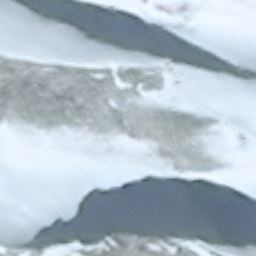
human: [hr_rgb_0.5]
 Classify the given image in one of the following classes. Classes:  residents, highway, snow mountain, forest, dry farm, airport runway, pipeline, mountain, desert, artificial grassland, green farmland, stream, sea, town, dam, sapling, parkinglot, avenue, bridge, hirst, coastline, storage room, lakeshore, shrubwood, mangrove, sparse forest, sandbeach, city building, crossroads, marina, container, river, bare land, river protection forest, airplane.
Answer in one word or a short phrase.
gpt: snow mountain